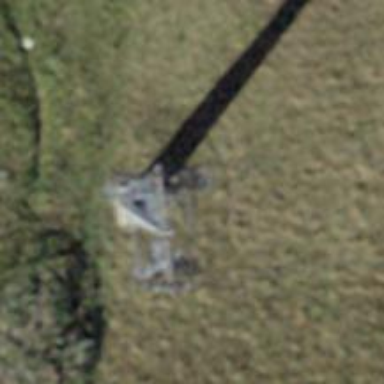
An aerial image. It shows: Pylon for aerialway.